Question: I have a UICollectionView as shown below.The as you can see should vary its height as per the content.the background view also should change its height.How can i do that?

i used...
'''
-(CGFloat) heightForText:(NSString *)text withWidth:(CGFloat) textWidth{
CGSize constraint = CGSizeMake(textWidth, 20000.0f);
CGRect rect = [text boundingRectWithSize:constraint
options:(NSStringDrawingUsesLineFragmentOrigin|NSStringDrawingUsesFontLeading)
attributes:@{NSFontAttributeName:cell.titleLabel.font}
context:nil];
CGFloat height = rect.size.height;
height = ceilf(height);
// NSLog(@"height %f", height);
return height;
}
'''
i used this like ...
'''
CGRect newFrame = cell.titleLabel.frame;
newFrame.size.height = height;
cell.titleLabel.frame = newFrame;
'''
I am getting the new frame to the label.but the height increases from a fixed y towards down.Here now i have to lift the y according to the height.Is there any other way?
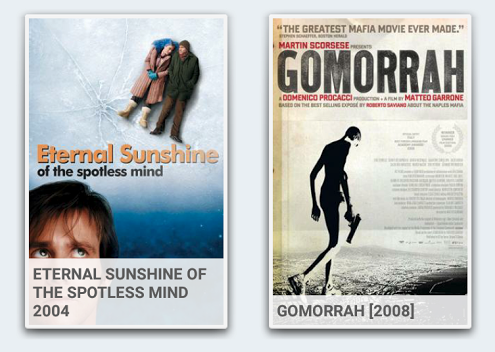
Answer: Use ankit's code to get the Height required for the label and use autoLayout as shown below.
Add a to it with respect to the cell superView.
Then
now, use the above Ankit's code (I have pasted below) to get the height of the label and set it to the label frame.
'''
-(CGFloat) heightForText:(NSString *)text withWidth:(CGFloat) textWidth{
CGSize constraint = CGSizeMake(textWidth, 20000.0f);
CGRect rect = [text boundingRectWithSize:constraint
options:(NSStringDrawingUsesLineFragmentOrigin|NSStringDrawingUsesFontLeading)
attributes:@{NSFontAttributeName:cell.titleLabel.font}
context:nil];
CGFloat height = rect.size.height;
height = ceilf(height);
// NSLog(@"height %f", height);
return height;
}
'''
set the new frame to the label now.
'''
CGRect newFrame = cell.titleLabel.frame;
newFrame.size.height = height;
cell.titleLabel.frame = newFrame;
'''
Hope it works..Try it and let me know.